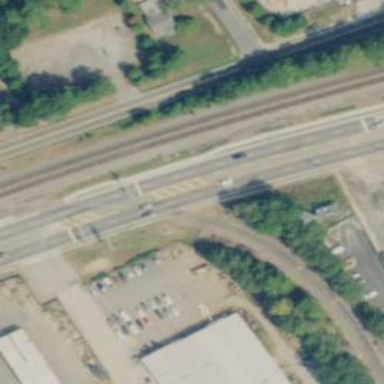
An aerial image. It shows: Crossing for the railway.